Field crop: tomato
Growth stage: 1
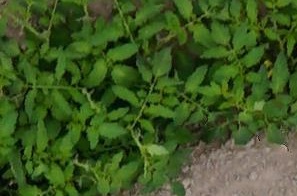
Species: tomato